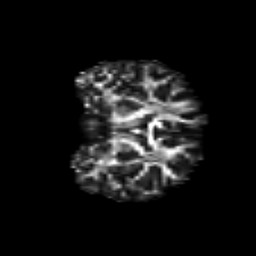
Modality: FA
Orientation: coronal
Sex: male
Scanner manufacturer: siemens
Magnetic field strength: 3 T
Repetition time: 5 s
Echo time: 0.071 s